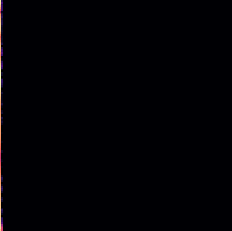
Sound class: Chainsaw